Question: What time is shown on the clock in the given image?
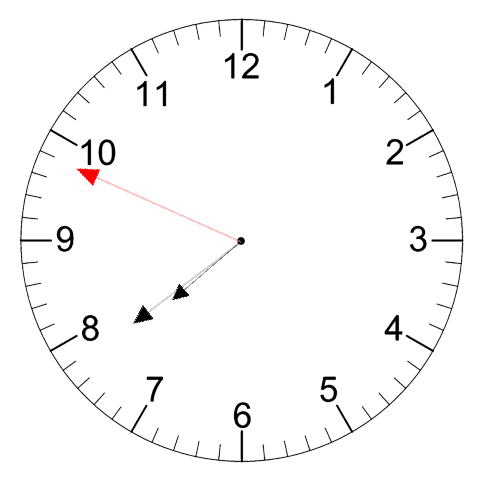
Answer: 07:38:49